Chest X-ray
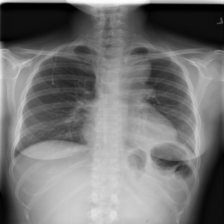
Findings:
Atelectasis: negative
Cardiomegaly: positive
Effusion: positive
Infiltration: positive
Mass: negative
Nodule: negative
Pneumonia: negative
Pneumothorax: negative
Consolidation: negative
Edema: negative
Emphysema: negative
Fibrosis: negative
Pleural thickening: negative
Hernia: negative